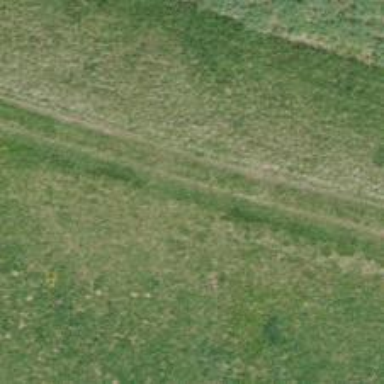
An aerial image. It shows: Track with grade 3 surface.